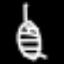
Label: leaf